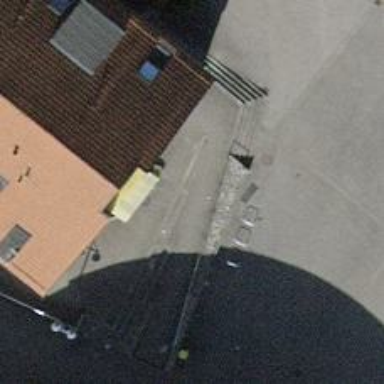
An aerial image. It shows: Bicycle parking area with stands.